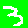
Digit: 3